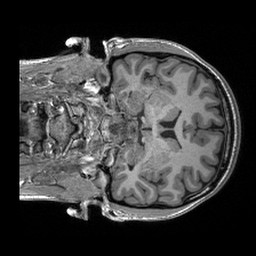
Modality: T1w
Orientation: coronal
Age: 21
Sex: female
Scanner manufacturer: siemens
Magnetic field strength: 3 T
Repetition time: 2.4 s
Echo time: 0.00191 s